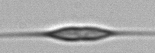
Label: Cylindrotheca